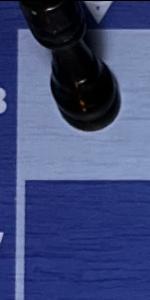
Label: Empty